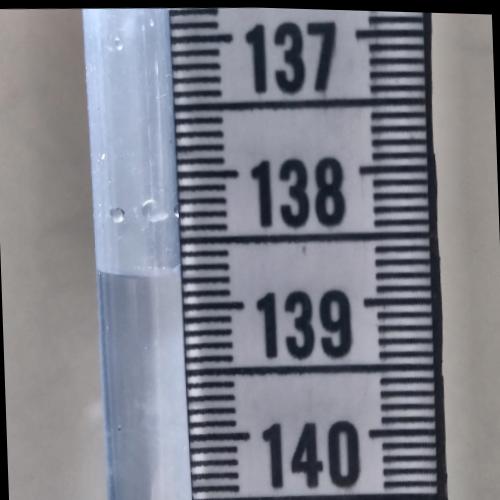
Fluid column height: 138.8 cm